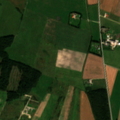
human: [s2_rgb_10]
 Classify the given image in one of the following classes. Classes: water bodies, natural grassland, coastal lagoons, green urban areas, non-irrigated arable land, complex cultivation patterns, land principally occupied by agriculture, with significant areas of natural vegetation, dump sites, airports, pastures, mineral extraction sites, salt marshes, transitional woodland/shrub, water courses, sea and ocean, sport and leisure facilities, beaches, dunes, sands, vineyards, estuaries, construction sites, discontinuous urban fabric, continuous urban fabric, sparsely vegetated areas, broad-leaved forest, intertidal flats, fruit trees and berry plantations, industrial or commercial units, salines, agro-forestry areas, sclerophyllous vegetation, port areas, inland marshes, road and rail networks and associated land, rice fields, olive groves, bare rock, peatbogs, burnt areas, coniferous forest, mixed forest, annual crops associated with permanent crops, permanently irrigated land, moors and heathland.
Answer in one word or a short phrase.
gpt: non-irrigated arable land, pastures, complex cultivation patterns, mixed forest